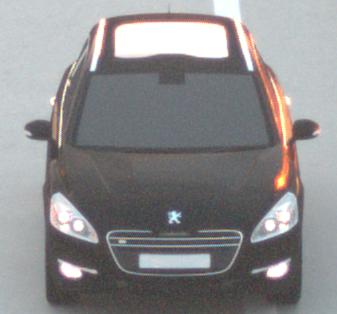
Make: Peugeot
Model: 508 SW 120 VTi
Detailed model: 508 (I) SW
Model produced from: 2011/03
Model produced until: 2014/05
Doors: 5
Color: black
Road condition: dry road
Daytime: sunrise or sunset
Contrast: medium contrast